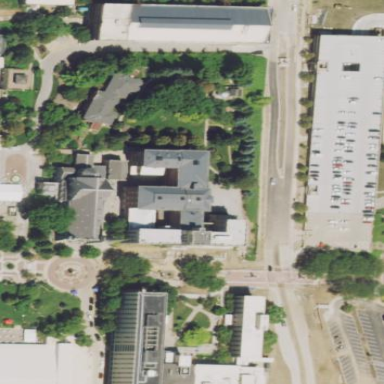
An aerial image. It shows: View of university building.